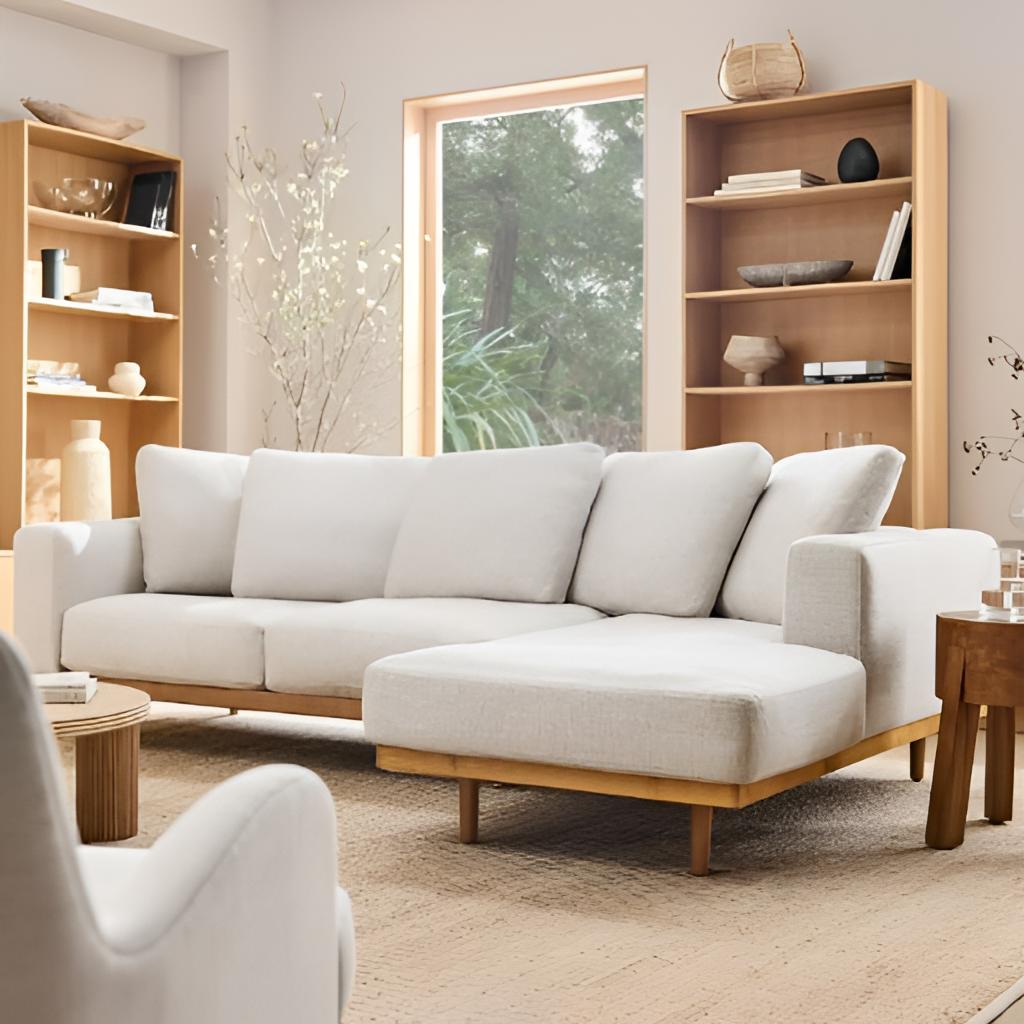
living room, white fabric sectional sofa, paint wallpaper, with solid pattern, modern, carpet flooring, with woven pattern